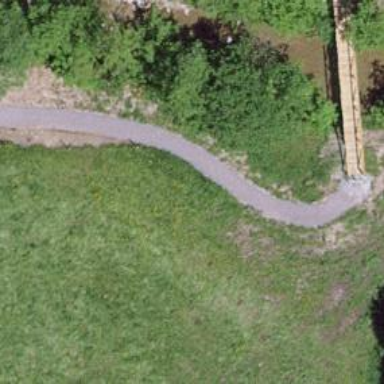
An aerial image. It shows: Compacted path road.